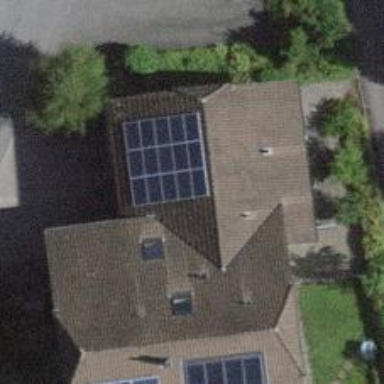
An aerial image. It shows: Solar power generator.